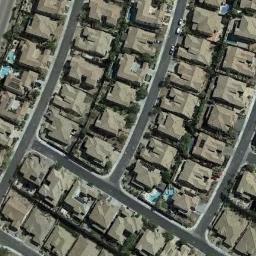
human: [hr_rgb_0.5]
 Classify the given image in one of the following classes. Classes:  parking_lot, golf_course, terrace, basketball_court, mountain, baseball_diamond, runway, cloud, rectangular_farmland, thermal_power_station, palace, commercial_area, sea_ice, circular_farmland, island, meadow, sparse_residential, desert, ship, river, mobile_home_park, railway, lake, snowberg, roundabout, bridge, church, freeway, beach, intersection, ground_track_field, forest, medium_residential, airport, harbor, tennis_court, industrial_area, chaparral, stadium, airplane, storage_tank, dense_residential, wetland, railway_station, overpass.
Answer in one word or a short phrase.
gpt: dense_residential